Field crop: maize
Growth stage: 2
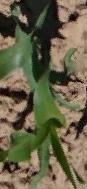
Species: maize